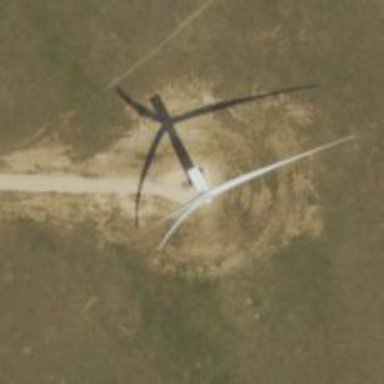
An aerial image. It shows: Wind generator in the form of horizontal axis wind turbine.